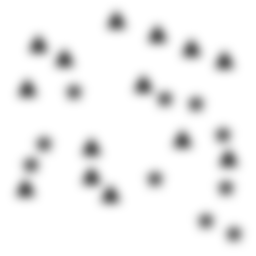
Squares: 0
Triangles: 14
Stars: 10
Total shapes: 24